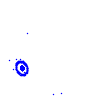
Particle: kaon